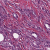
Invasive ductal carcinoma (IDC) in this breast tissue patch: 1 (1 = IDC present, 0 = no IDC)